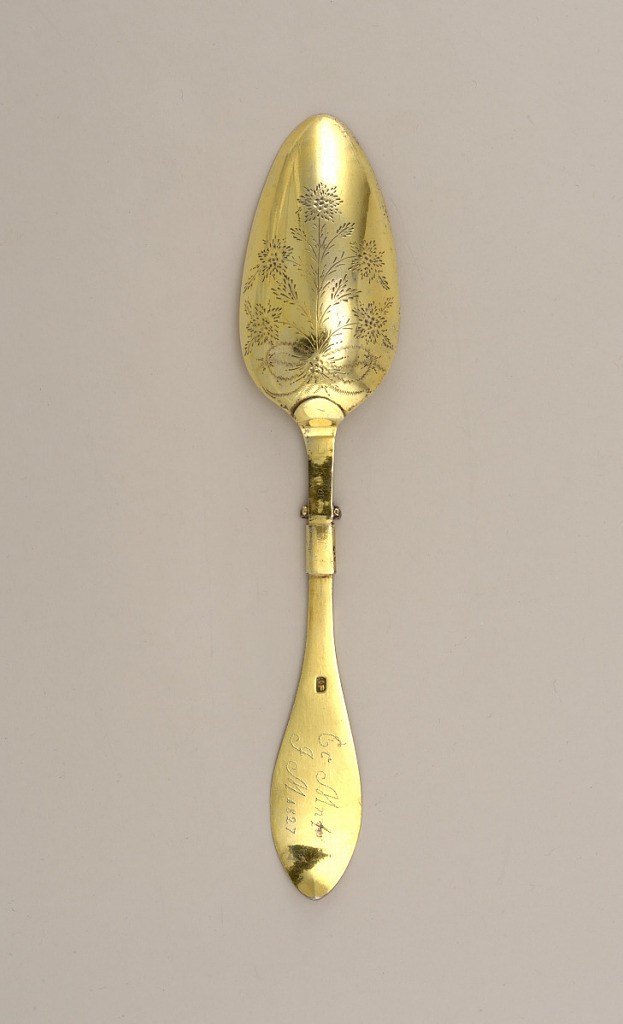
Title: Folding Spoon with Engraved Decoration From Traveling Cutlery Set
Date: ca. 1827
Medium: gold plated, silver
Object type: spoon
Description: Large oval-shaped spoonbowl with floral engraving on the back of bowl. Flat handle flaring towards the end. Hinge and small sliding band, bowl bends towards handle. End of handle has a decorative border on front and inscription on back.